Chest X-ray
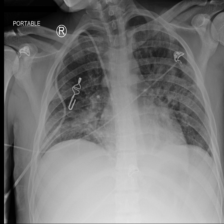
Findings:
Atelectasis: negative
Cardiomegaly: negative
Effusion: negative
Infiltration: positive
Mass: negative
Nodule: negative
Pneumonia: negative
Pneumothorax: negative
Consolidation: negative
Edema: positive
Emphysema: negative
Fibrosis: negative
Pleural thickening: negative
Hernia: negative